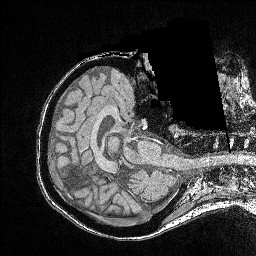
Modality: FLASH
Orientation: axial
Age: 24
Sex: female